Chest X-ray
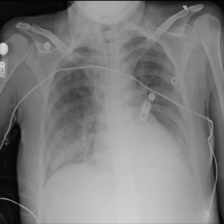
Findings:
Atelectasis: negative
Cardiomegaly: negative
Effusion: negative
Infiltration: negative
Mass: negative
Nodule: negative
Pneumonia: negative
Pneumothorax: negative
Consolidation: negative
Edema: negative
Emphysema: negative
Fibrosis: negative
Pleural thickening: negative
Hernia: negative